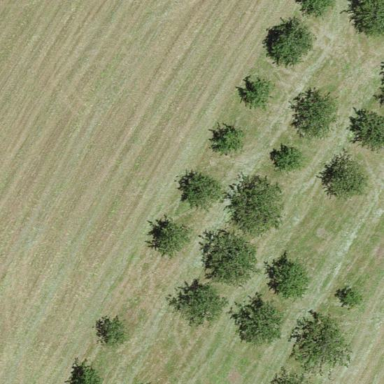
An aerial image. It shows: Orchard.